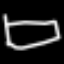
Label: bed